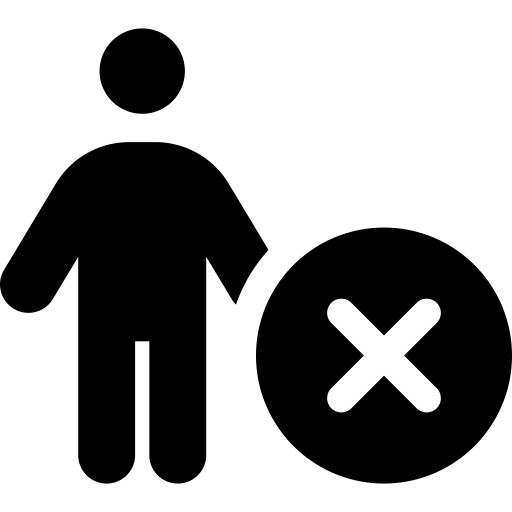
Tags: icon, FontAwesome, fa-icon, solid, person, circle, xmark